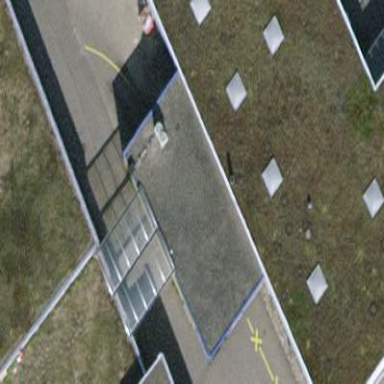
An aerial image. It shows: Car wash facility located inside building.